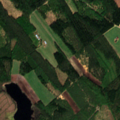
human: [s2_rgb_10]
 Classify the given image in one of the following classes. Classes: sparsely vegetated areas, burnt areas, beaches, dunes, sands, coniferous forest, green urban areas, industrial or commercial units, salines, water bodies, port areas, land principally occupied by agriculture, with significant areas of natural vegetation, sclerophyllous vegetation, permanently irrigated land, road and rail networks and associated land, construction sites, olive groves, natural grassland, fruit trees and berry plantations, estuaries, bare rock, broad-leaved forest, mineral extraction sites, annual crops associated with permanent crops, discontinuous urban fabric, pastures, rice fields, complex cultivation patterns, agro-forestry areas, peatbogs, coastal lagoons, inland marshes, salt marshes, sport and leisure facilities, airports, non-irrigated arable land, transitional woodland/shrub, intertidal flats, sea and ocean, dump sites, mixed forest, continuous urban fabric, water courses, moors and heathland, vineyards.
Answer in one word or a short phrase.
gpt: coniferous forest, mixed forest